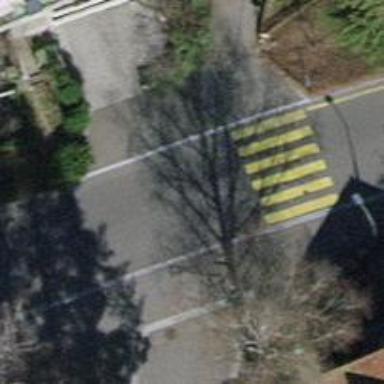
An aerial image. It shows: Asphalt sidewalk.